Question: hi folks first python question here!
so big picture, i have a panel with 4 dataframes in it. i wanted a function that just plots the panel in 4 subplots, with a tiny bit of data processing on it..
When i try to set up subplots i get weird numbers on both axes of my subplots 2 and higher. I dont know where they come from, plain and simple, and nobody seems to have had the same problem. any advice friends?
'''
def plotAlexaPanel(getWebsiteListStatisticsOutput, selection = 'Aggregate', defaultlookback = -200):
'''nicely formatted plots from getWebsiteListStatistics'''
fig, axes = plt.subplots(2, 2) #, sharex=True)
fig.tight_layout()
ax1 = fig.add_subplot(2, 2, 1)
plotAlexaPanelSubPlot(ax1, "viewsPerU",getWebsiteListStatisticsOutput, selection, defaultlookback)
ax2 = fig.add_subplot(2, 2, 2)
plotAlexaPanelSubPlot(ax2, "viewsPerM",getWebsiteListStatisticsOutput, selection, defaultlookback)
ax3 = fig.add_subplot(2, 2, 3)
plotAlexaPanelSubPlot(ax3, "reachPerM",getWebsiteListStatisticsOutput, selection, defaultlookback)
ax4 = fig.add_subplot(2, 2, 4)
plotAlexaPanelSubPlot(ax4, "pageRank",getWebsiteListStatisticsOutput, selection, defaultlookback)
#plt.subplots_adjust(wspace=0, hspace=0)
suptitle(selection, fontsize=14, fontweight='bold')
fig.set_size_inches(18.5,10.5)
return
def plotAlexaPanelSubPlot(subplotaxis, subplotmetric,getWebsiteListStatisticsOutput, selection = 'Aggregate', defaultlookback = -200):
if selection == 'Aggregate':
if subplotmetric == 'pageRank':
subplotmetric2 = 'minRank'
elif subplotmetric == 'viewsPerU':
subplotmetric2 = 'aggregateViewsU'
elif subplotmetric == 'viewsPerM':
subplotmetric2 = 'aggregateViews'
elif subplotmetric == 'reachPerM':
subplotmetric2 = 'aggregateReach'
else:
subplotmetric2 = subplotmetric
getWebsiteListStatisticsOutput['aggregate'][subplotmetric2][defaultlookback:].plot(legend=False,ax=subplotaxis)
yoygrowth(getWebsiteListStatisticsOutput['aggregate'][subplotmetric2])[defaultlookback:].plot(legend=False,ax=subplotaxis, secondary_y=True)
else:
getWebsiteListStatisticsOutput['rawOutput'][subplotmetric][selection][defaultlookback:].plot(legend=False,ax=subplotaxis)
yoygrowth(getWebsiteListStatisticsOutput['rawOutput'][subplotmetric][selection])[defaultlookback:].plot(legend=False,ax=subplotaxis, secondary_y=True)
subplotaxis.set_ylabel(subplotmetric + ' (Blue)')
subplotaxis.right_ax.set_ylabel('YoY% (Green)')
subplotaxis.set_xlabel('')
return
'''

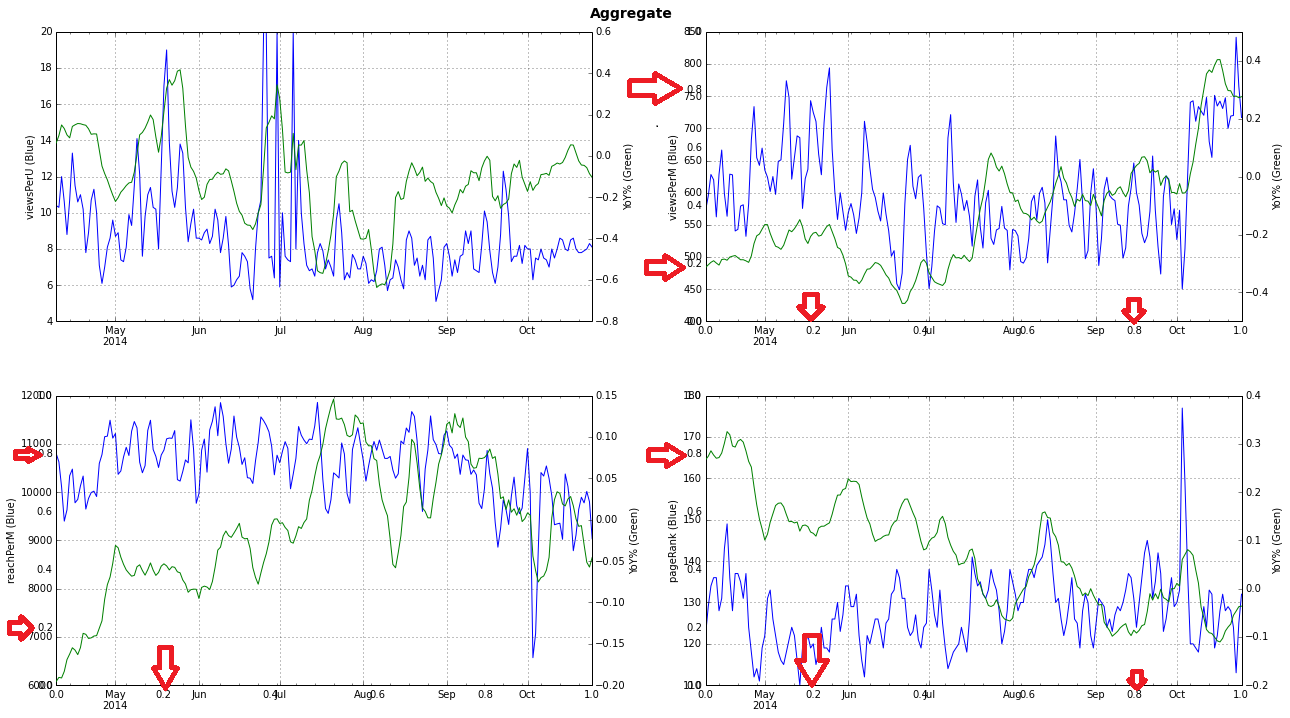
Answer: The problem is that your 'plt.subplots(2,2)' call adds four AxesSubplot objects to the figure and the 'fig.add_subplot()' calls each add one more*. You're plotting data to this second set of axes, which is why the rogue tick labels span zero to one. That's the default graph when you don't plot any data to an axes instance.
The simplest way to fix this is to replace
'''
fig, axes = plt.subplots(2,2)
'''
with
'''
fig = plt.figure()
'''
which will stop adding the unused axes.
* Well, sort of. Behind the scenes the 'fig.add_subplot()' call checks whether the figure already has a subplot with this call signature and, if it does, returns it rather than creating a new subplot. This is what happens for your first subplot, but the next three have slightly different call signatures, probably related to 'sharex'/'sharey' arguments, so for them new subplots are created.